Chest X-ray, AP view. Patient: 19 years old, sex F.
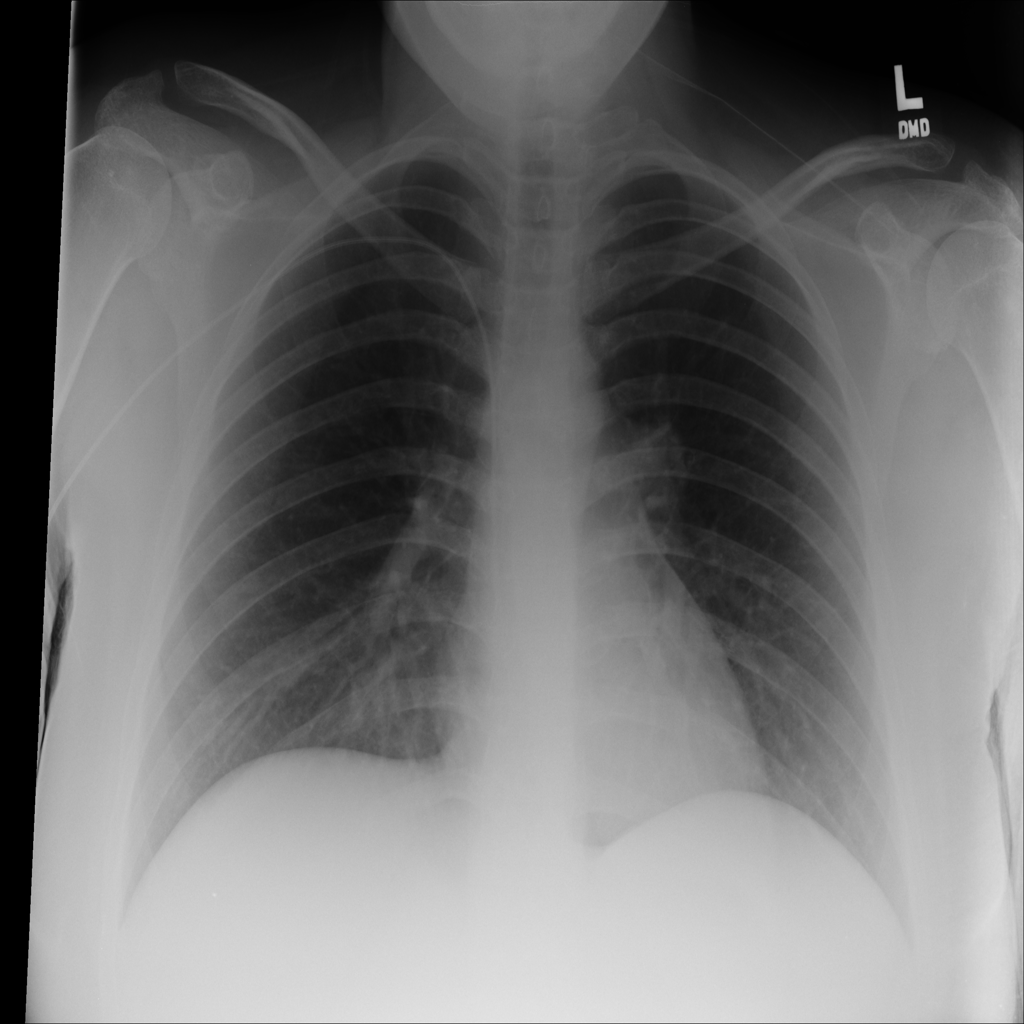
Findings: No Finding